Question: I have been since morning digging up all the jetbrains tutorial and googling, if any where I get to see a way or meaning of replacing ctrl as meta in my intelliJ IDEA IDE 12.x version, but surprisingly there is no shortcut or explanation found in my notice till time. Does any one of here know how do I interpret "Meta" keyboard shortcut in order to have my intelliJ shortcuts work. Please see the Screenshot below and guide, how do I interpret in windows?
setting keymap would help? and how can I do that if yes!

Any help would be really appreciated. I am working on Windows on Idea 12.1.4
Thanks!
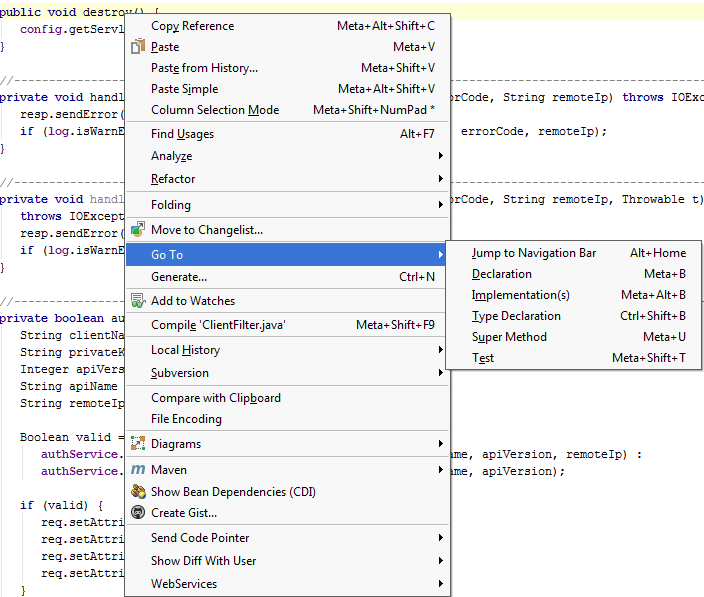
Answer: is NOT a typical Windows key. So possibly you are not using Windows key map. You can change current key map in this way: File -> Settings -> type "Keymap" to search Keymap setting -> change your key map setting.
From @fnl comment:
Meta isn't a key typically found on modern machines at all. It's a leftover from Sun's demise, at best. Apple's computers have Control, Option, and Command (aka. Apple Key), much like Window's machines have Control, Alternate, and the Windows Key. So in fact, it's like the Windows or Apple Key, but Meta is so important to some that you often get offered to "replace" the Option/Alt Key with Meta's functionality.